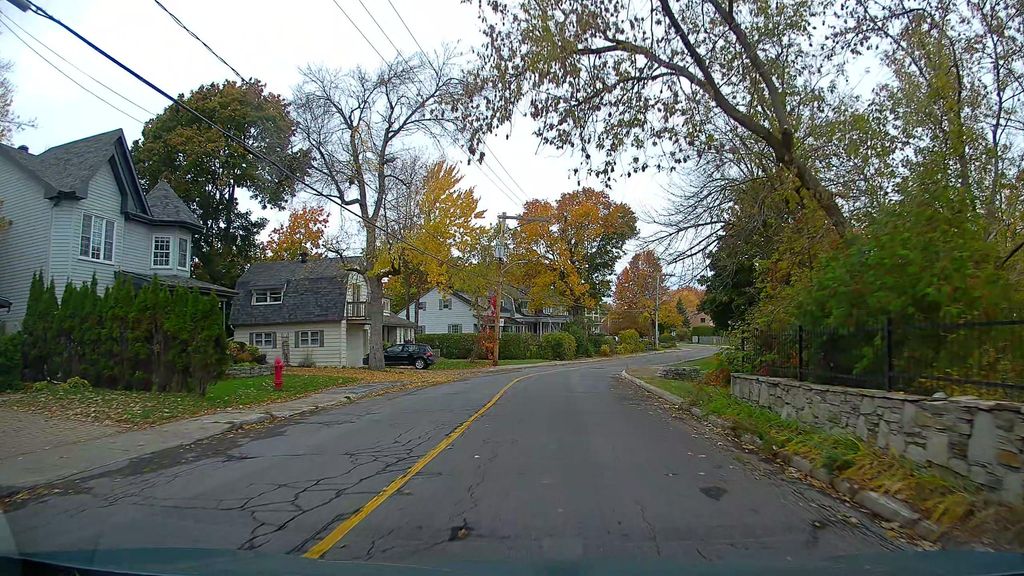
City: montreal